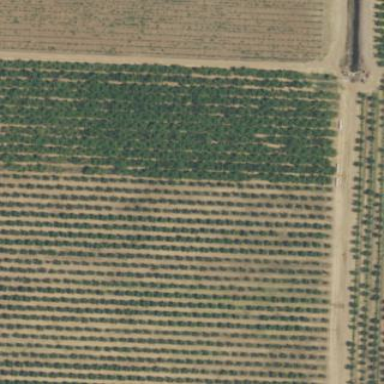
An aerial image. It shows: Orchard.